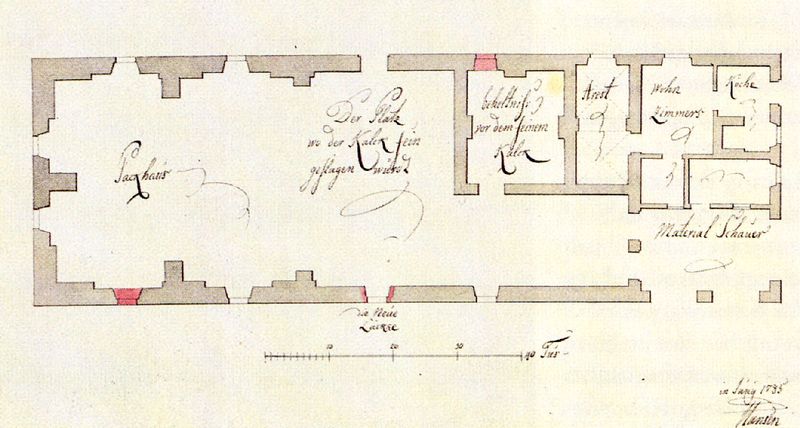
Titel: Grundriss einer Lagerhalle des Kalkwerkes in Bad Segeberg
Künstler: Christian Frederik Hansen
Schlagwörter: fenster, zeichnung, rot, schrift, platz, wohnung, schlafzimmer, eingang, küche, mauern, plan, lineal, grundriss, massstab, amt, 1795, planb